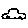
Label: car